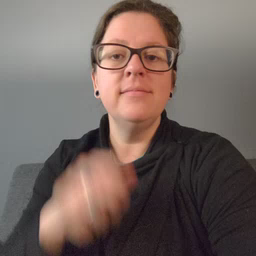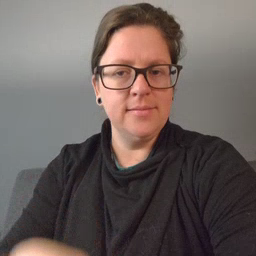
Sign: can